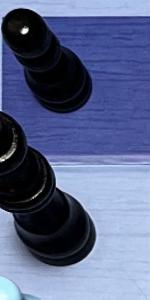
Label: Queen_Black